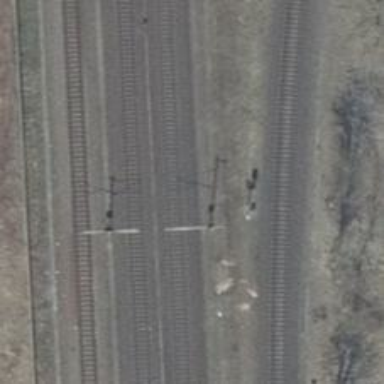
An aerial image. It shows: Milestone along the railway track with catenary mast.